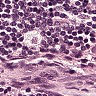
Metastatic tissue present: no